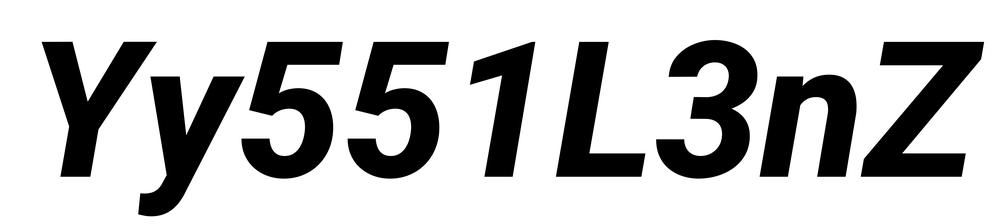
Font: Roboto-Italic_ExtraBold_Italic